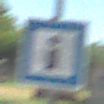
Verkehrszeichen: Informationsstelle
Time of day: Midday
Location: Outdoor (Nature)
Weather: Clear
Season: NotSpecified
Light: Natural